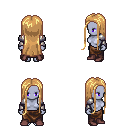
a pixel art fantasy rpg character, female body template, dark elf, purple skin, steel arm armor, robe skirt, light blonde extra-long hairstyle, maroon shoes, four views (front, back, left, right), 2x2 character sprite sheet, small pixel art, hard edges, no anti-aliasing